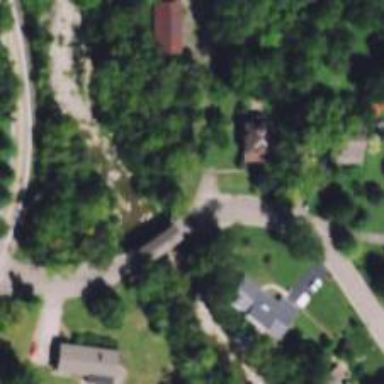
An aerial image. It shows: The Jediah Hill Covered Bridge is the subject of the image.